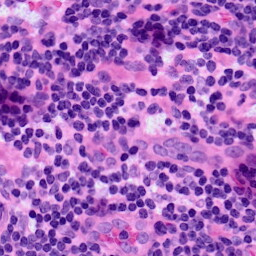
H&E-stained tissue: LymphNode